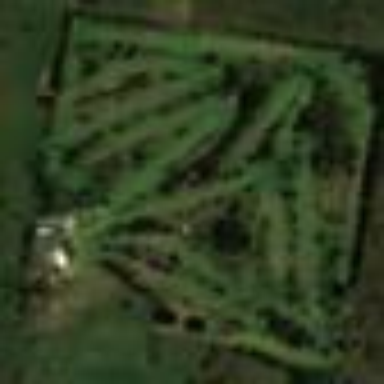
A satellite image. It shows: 18-hole golf course classified as leisure land.